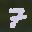
Label: 7